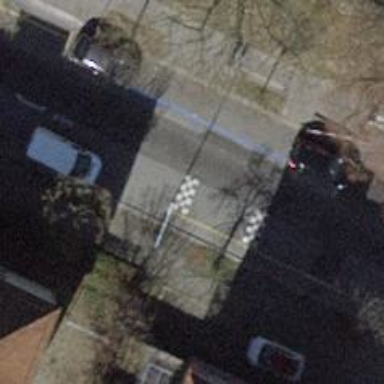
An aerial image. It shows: Traffic calming hump on the road.